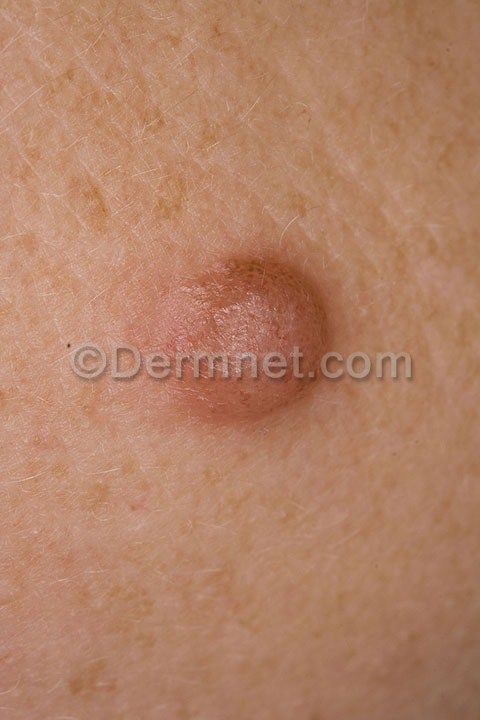
Disease: Melanoma Skin Cancer Nevi and Moles